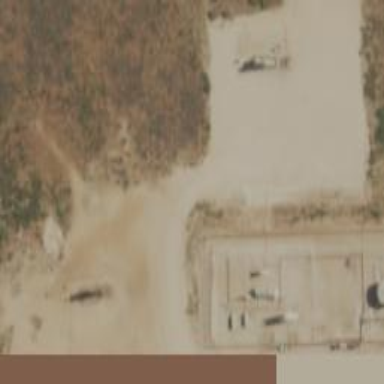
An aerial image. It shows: Wellsite surrounded by sand.